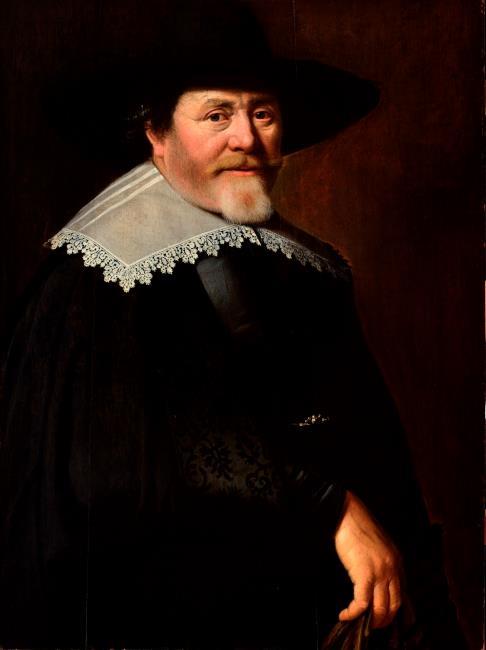
Title: Portrait of an unknown man
Artist: Claes Moeyaert
Earliest date: 1641
Latest date: 1641
Genre: painting
Iconography: Gloves
Keywords: man's portrait, three-quarter length, head to the right, body facing right, standing (position), facing front, glove/gloves in hand, flat lace collar, hat